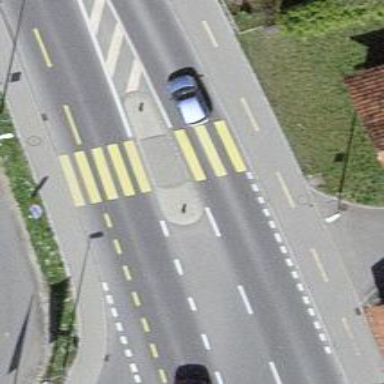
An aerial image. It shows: Uncontrolled zebra crossing with pedestrian island.